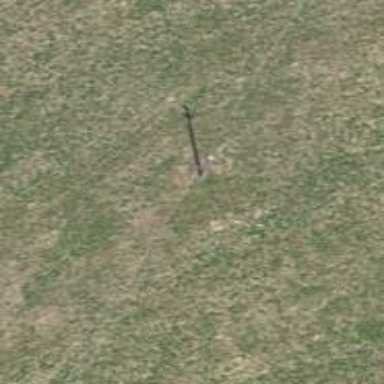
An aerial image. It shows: Power pole.